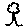
Label: tree